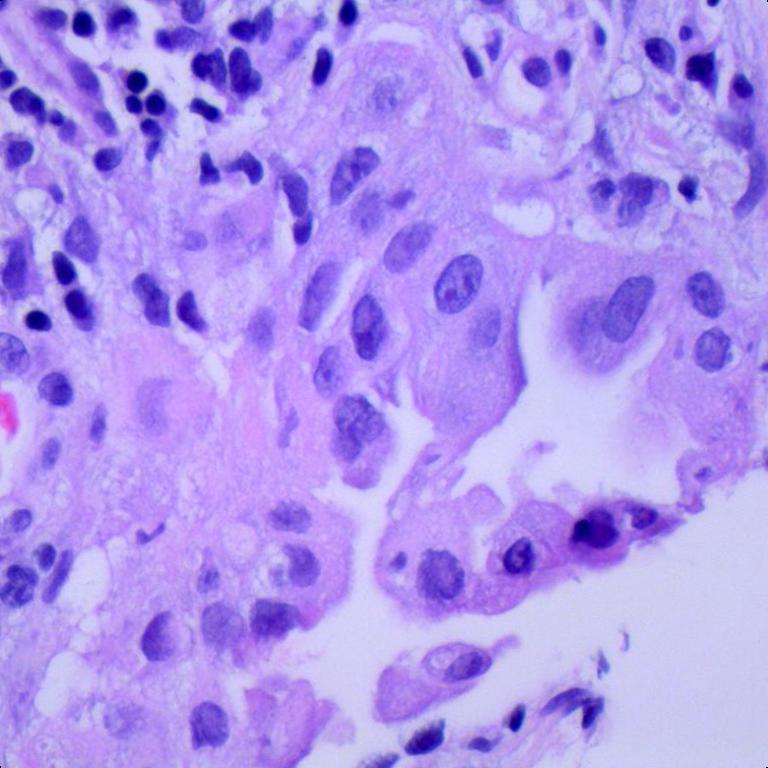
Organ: lung
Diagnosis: adenocarcinomas